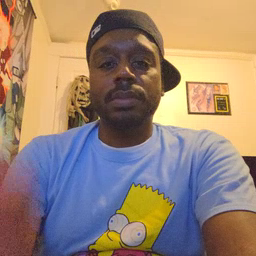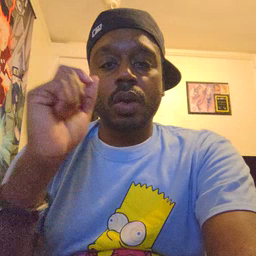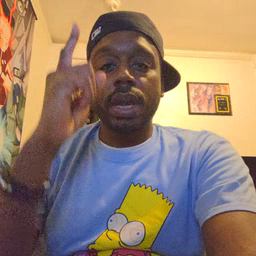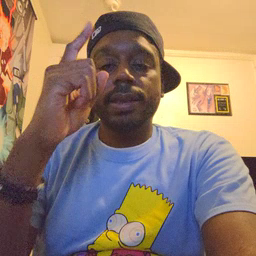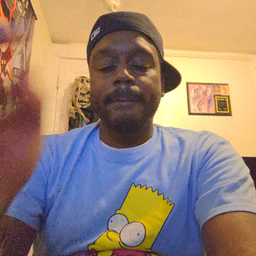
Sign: wake